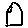
Label: house